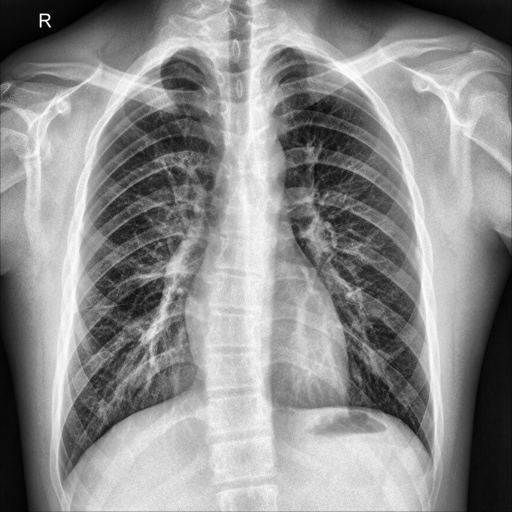
Finding: NORMAL